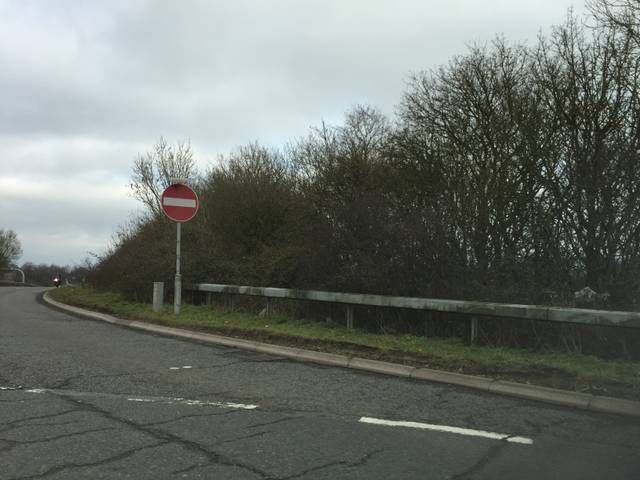
Region: United Kingdom
Coordinates: 51.76, -2.322